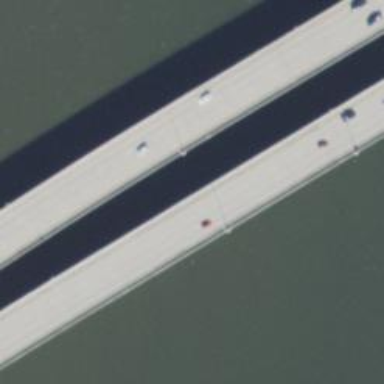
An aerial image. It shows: Motorway bridge.